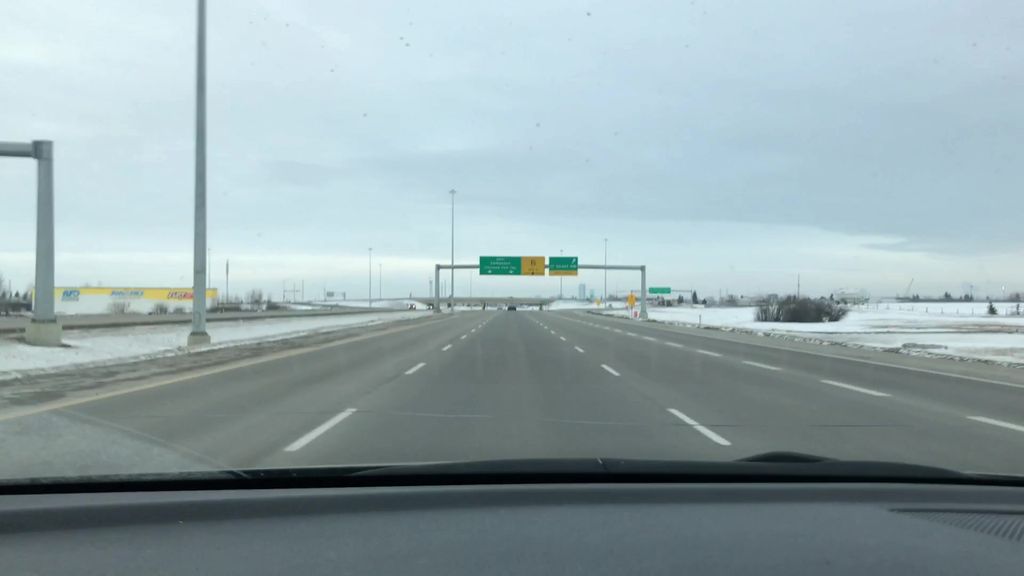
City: edmonton